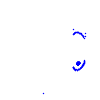
Particle: proton